Field crop: maize
Growth stage: 2
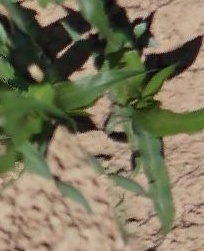
Species: maize